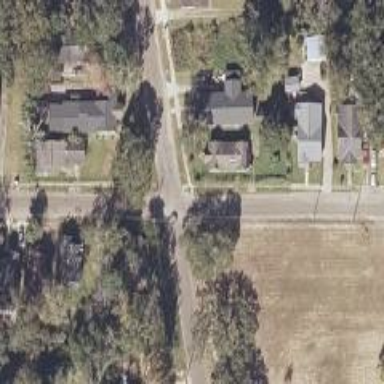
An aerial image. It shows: Residential road.